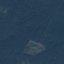
Land use / land cover class: Forest